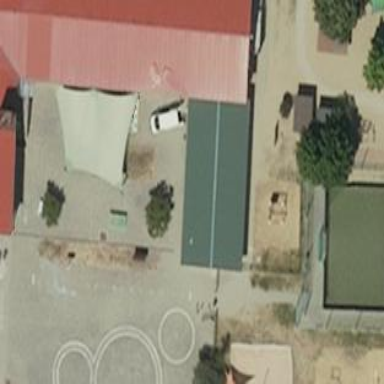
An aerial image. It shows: School.